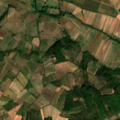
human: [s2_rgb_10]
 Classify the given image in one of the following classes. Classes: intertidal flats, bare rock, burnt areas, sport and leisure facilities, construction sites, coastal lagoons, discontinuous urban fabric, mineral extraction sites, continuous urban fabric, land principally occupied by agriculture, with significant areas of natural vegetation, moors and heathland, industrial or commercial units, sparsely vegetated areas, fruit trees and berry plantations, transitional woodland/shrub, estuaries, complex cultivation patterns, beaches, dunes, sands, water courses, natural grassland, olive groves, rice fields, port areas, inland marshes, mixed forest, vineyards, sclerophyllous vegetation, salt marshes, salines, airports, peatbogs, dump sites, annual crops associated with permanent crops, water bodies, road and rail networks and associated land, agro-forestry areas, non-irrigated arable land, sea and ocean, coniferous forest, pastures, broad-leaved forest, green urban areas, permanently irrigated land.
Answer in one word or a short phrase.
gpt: non-irrigated arable land, land principally occupied by agriculture, with significant areas of natural vegetation, broad-leaved forest